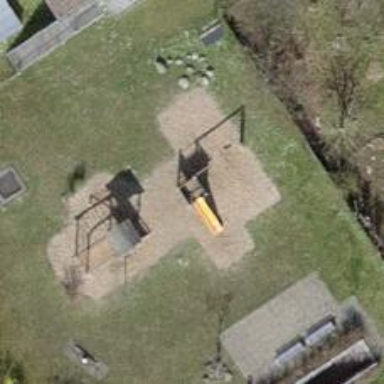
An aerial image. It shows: Playground featuring slide.